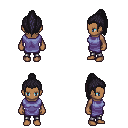
a pixel art fantasy rpg character, female body template, human, dark skin, chain tabard jacket, metal pants, raven long topknot hairstyle, four views (front, back, left, right), 2x2 character sprite sheet, small pixel art, hard edges, no anti-aliasing